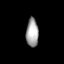
Tissue: lung
Cell type: Fibroblasts
Senescence score: 0.6451
Nuclear area (px): 345
Mean DAPI intensity: 163.429